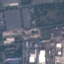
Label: Industrial